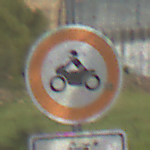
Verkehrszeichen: VerbotKraftraeder
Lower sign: EinspurigeFahrzeugeFrei6
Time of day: Midday
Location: Outdoor (Nature)
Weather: PartlyCloudy
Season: NotSpecified
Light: Natural